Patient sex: F
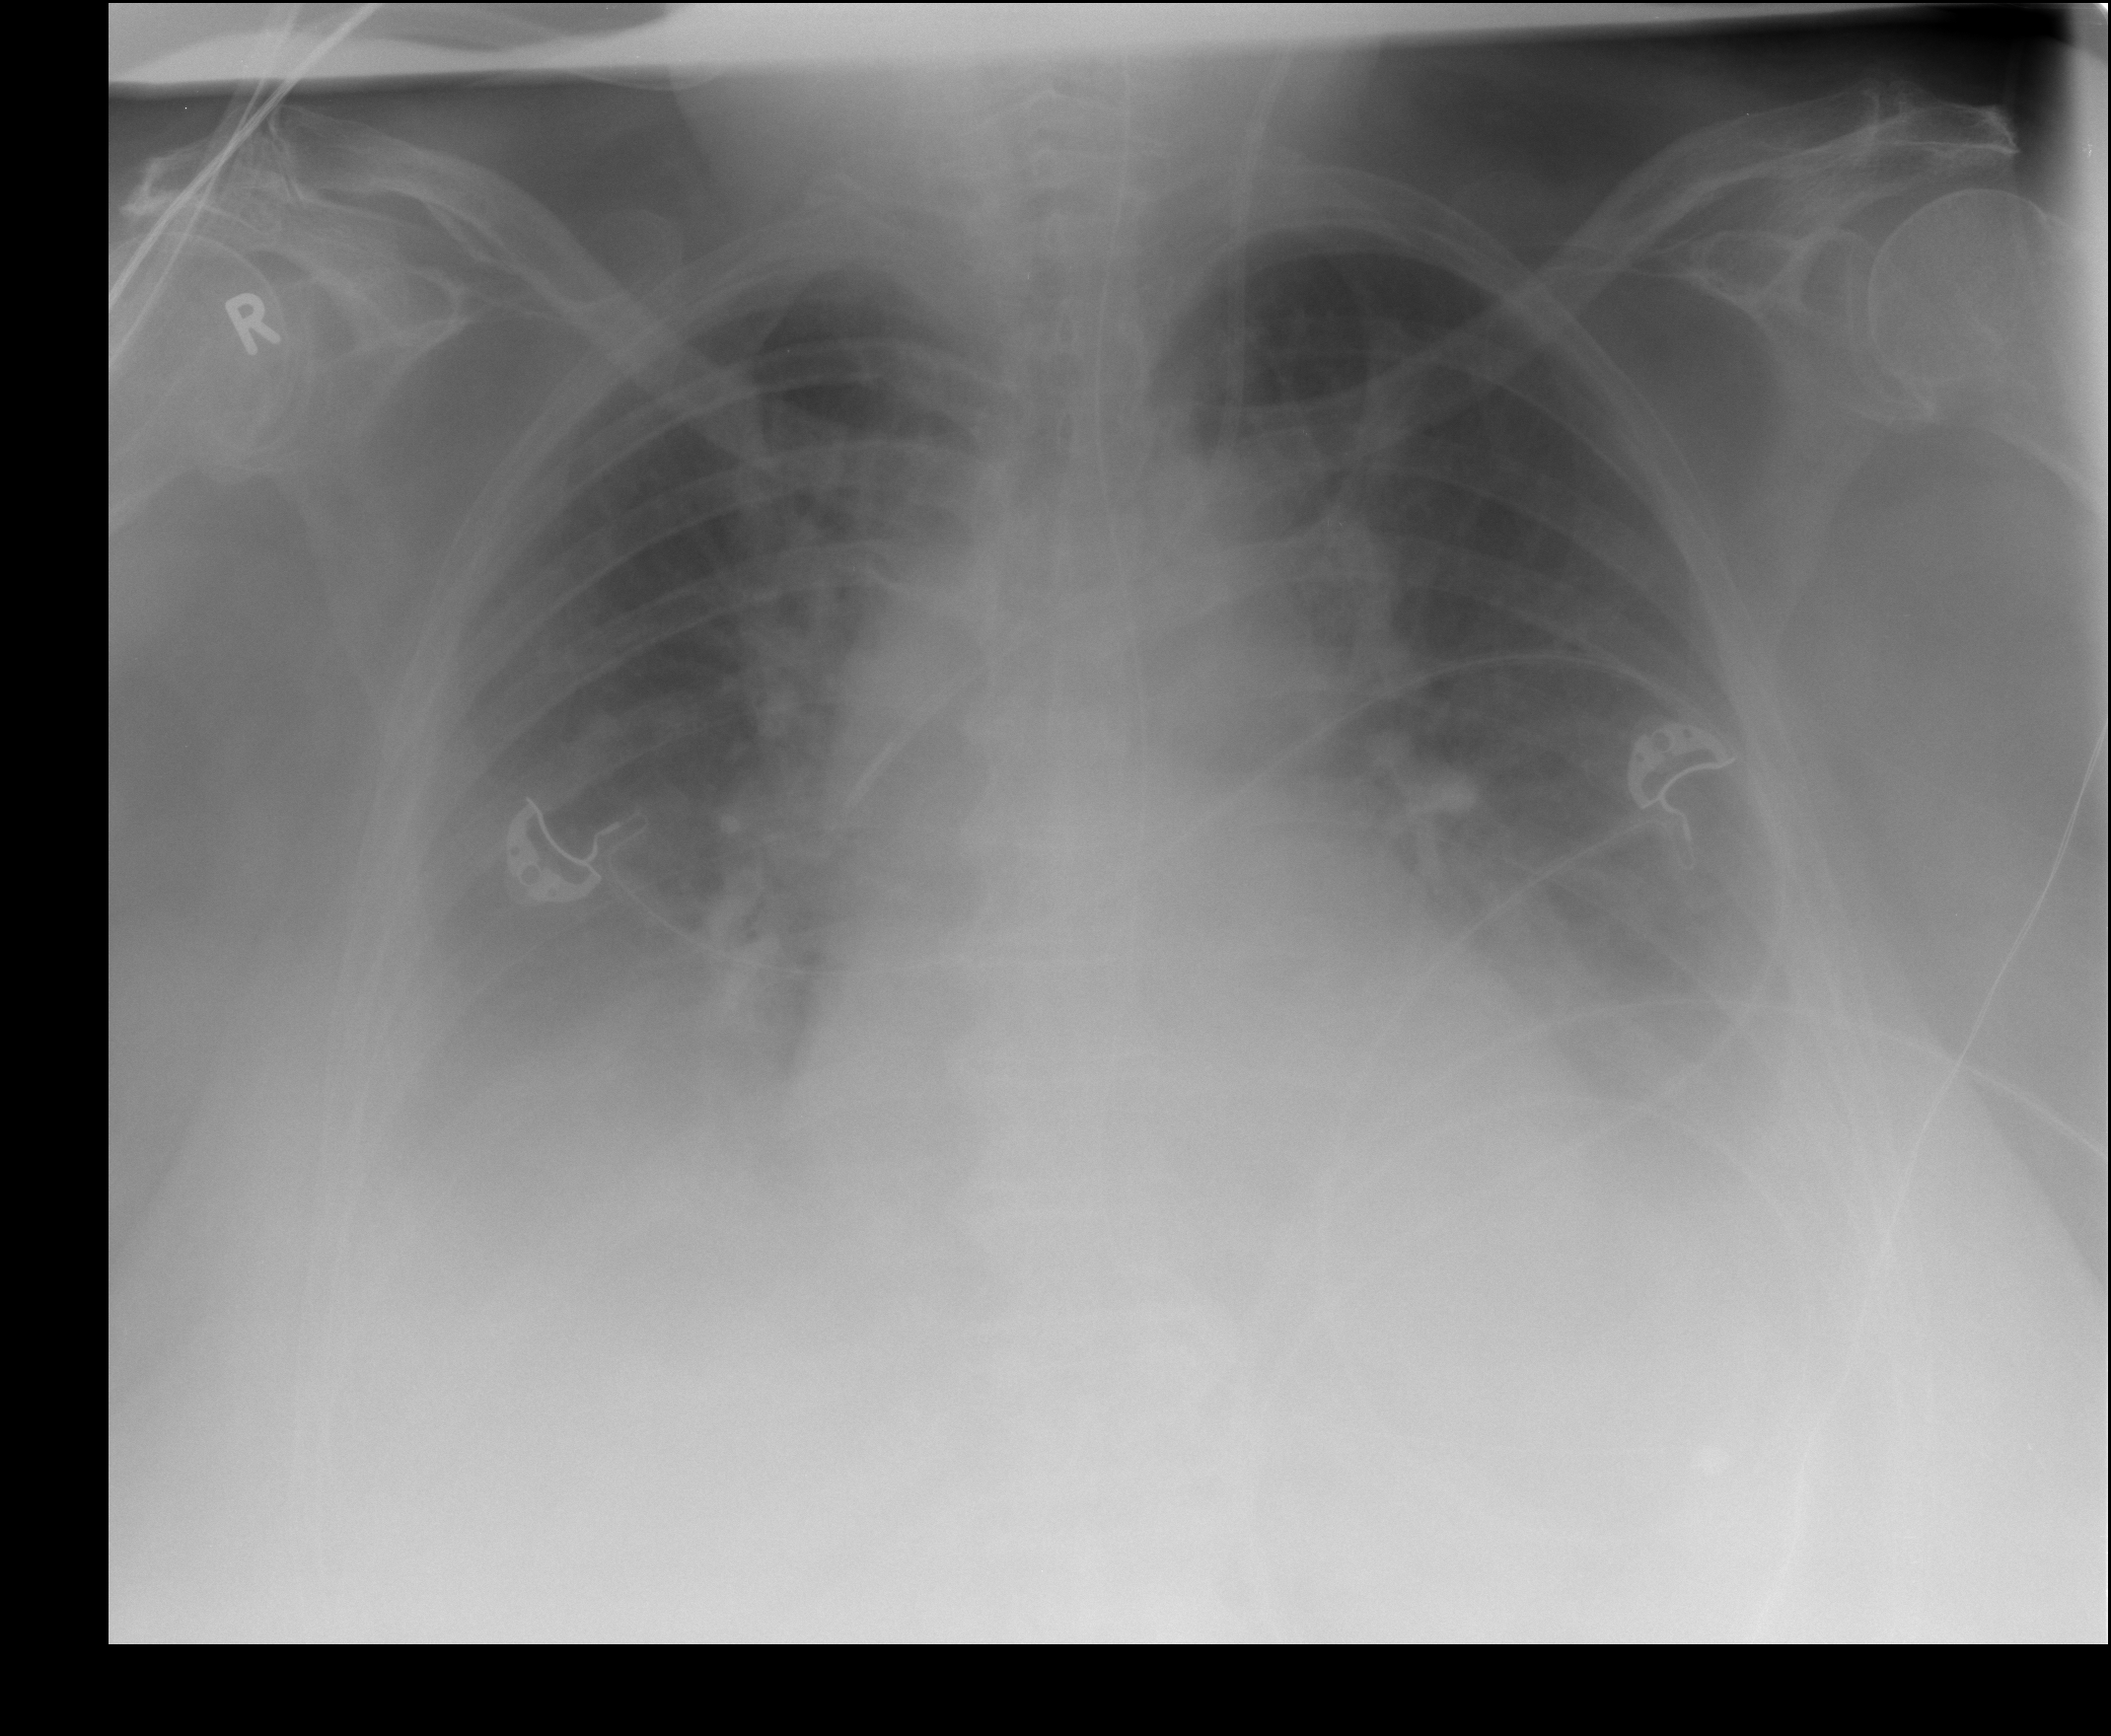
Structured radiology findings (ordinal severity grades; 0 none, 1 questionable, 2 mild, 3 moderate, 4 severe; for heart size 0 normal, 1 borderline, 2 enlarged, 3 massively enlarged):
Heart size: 0
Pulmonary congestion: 0
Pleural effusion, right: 3
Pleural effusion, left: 3
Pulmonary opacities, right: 0
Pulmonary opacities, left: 0
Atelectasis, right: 2
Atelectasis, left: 2